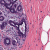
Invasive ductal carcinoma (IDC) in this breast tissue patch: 0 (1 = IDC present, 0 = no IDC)